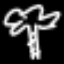
Label: palm tree